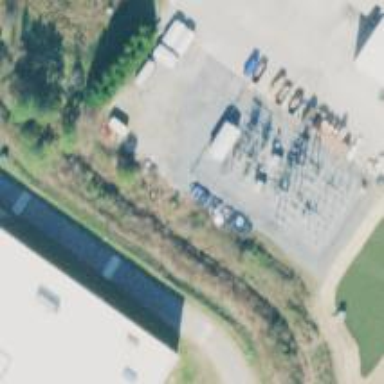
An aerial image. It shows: Industrial power substation surrounded by fence.